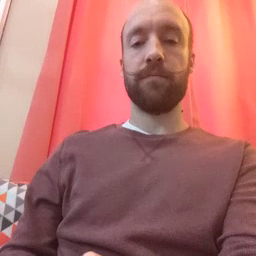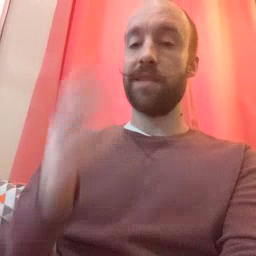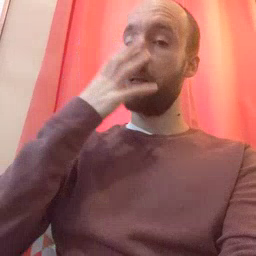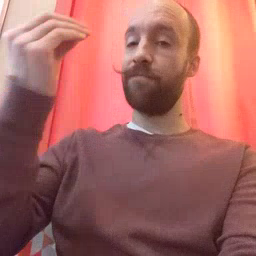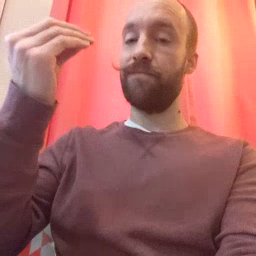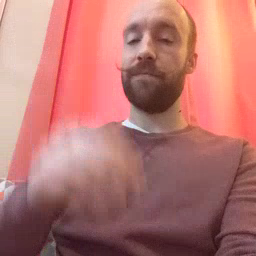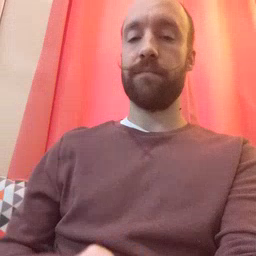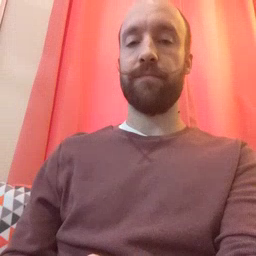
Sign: wolf